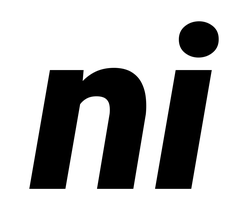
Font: Roboto-Italic_Black_Italic